Question: I have to make an expression tree. This is a single example model of it. But It shows me strange chars but not my strings.
Can you help me solve this problem. And another one question: can you show me the way to simplify my code. What about this part of code? Can I do without it?
'''
public Iterator<TreeNode<T>> iterator() {
return null;
}
'''

'''
import java.util.*;
public class TreeNode<T> implements Iterable<TreeNode<T>> {
T data;
TreeNode<T> parent;
List<TreeNode<T>> children;
public TreeNode(T data) {
this.data = data;
this.children = new LinkedList<TreeNode<T>>();
}
public TreeNode<T> addChild(T child) {
TreeNode<T> childNode = new TreeNode<T>(child);
childNode.parent = this;
this.children.add(childNode);
return childNode;
}
public Iterator<TreeNode<T>> iterator() {
return null;
}
public static void main(String[] args){
TreeNode<String> root = new TreeNode<String>("root");
System.out.println(" " + root + " ");
System.out.println(" / \ ");
TreeNode<String> node1 = root.addChild("node1");
TreeNode<String> node2 = root.addChild("node2");
System.out.println(" " + node1 + " " + node2);
System.out.println(" \");
TreeNode<String> node20 = node2.addChild(null);
System.out.println(" " + node20);
System.out.println(" / \");
TreeNode<String> node21 = node2.addChild("node21");
TreeNode<String> node210 = node20.addChild("node210");
System.out.println(" " + node21 + " " + node210);
}
}
'''
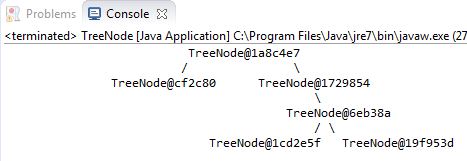
Answer: To see more meaningful values in your output you should override the 'toString()' method of 'TreeNode', maybe something like:
'''
@Override
public String toString(){
return String.valueOf(this.data);
}
'''